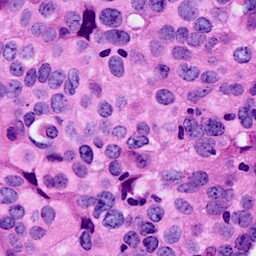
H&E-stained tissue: Breast